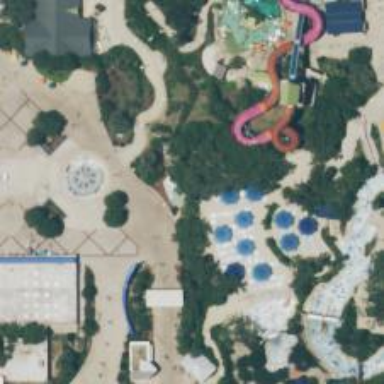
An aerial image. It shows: Water slide attraction.